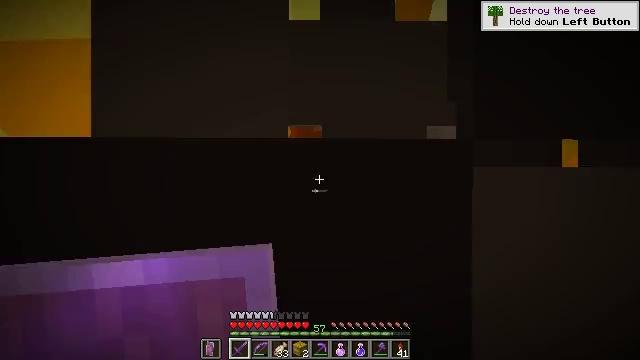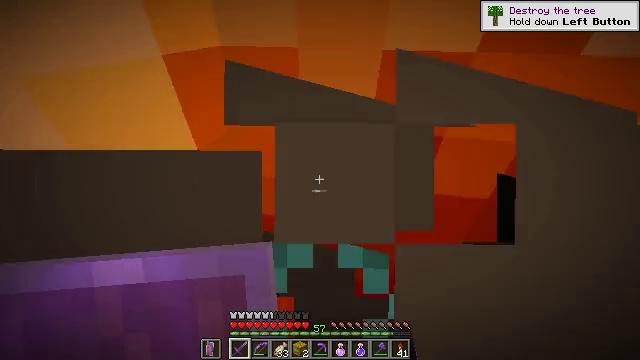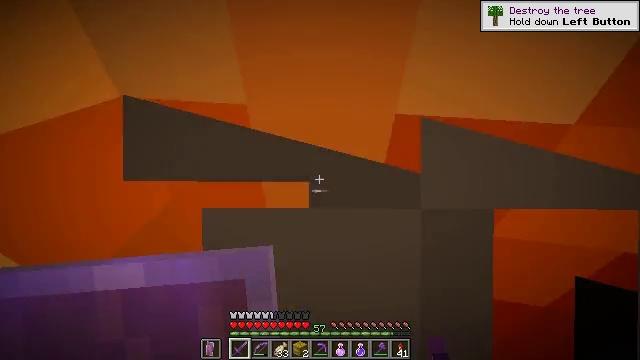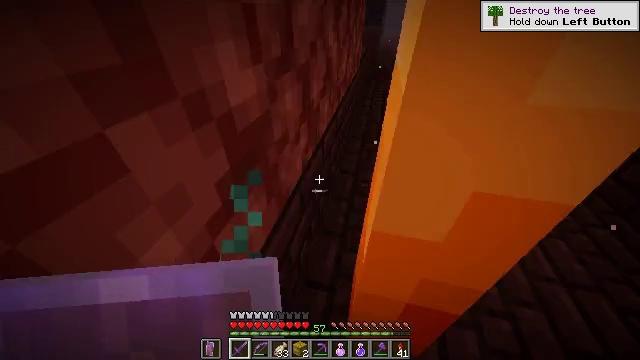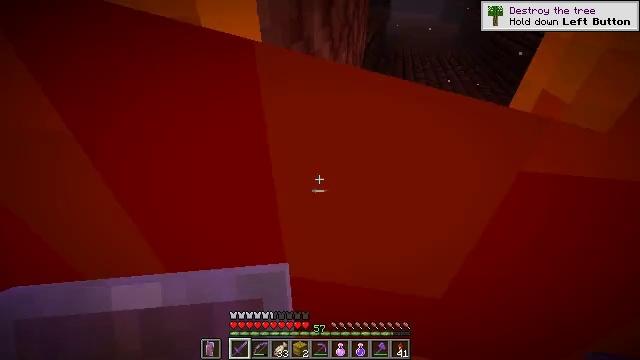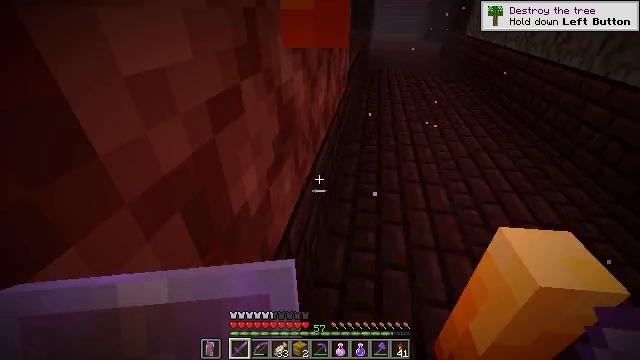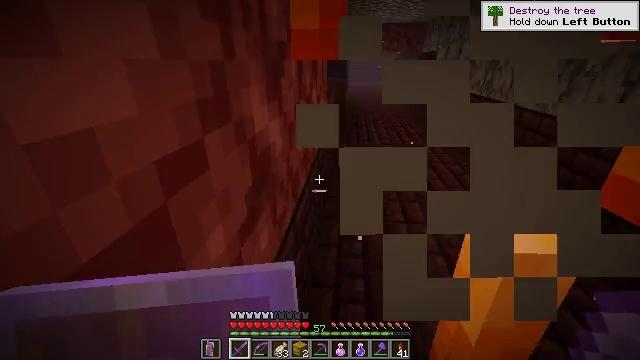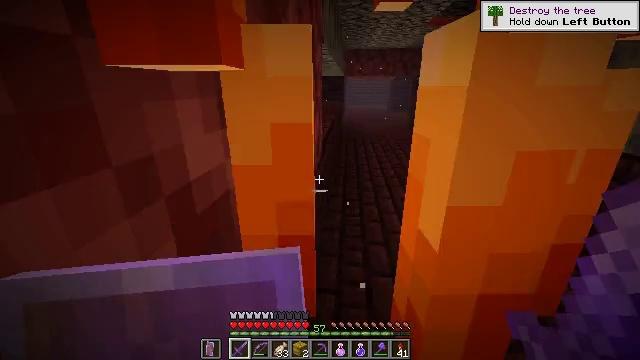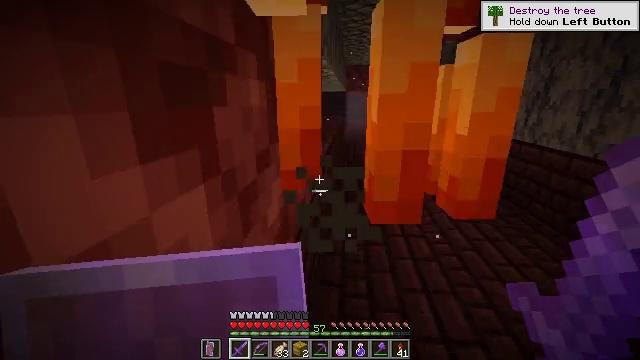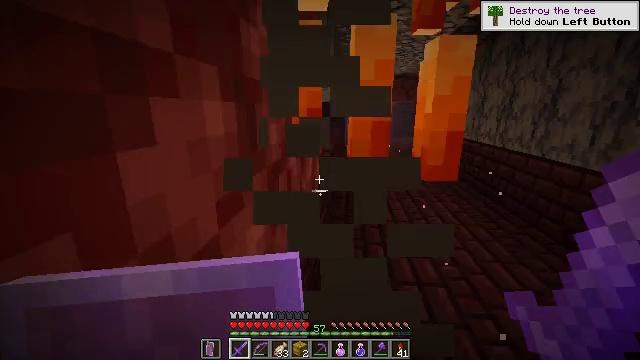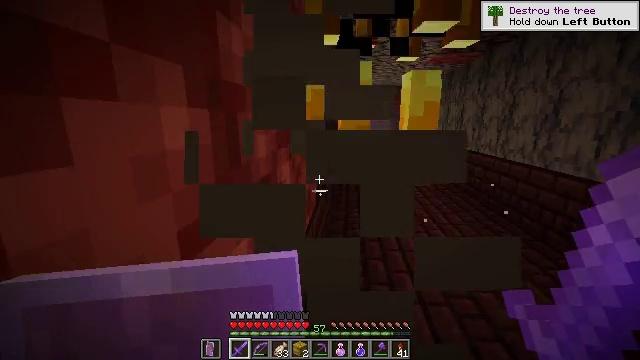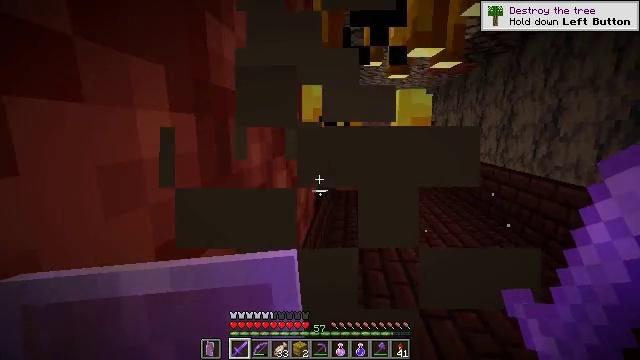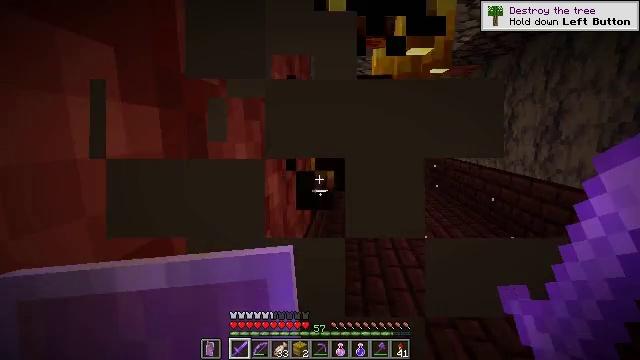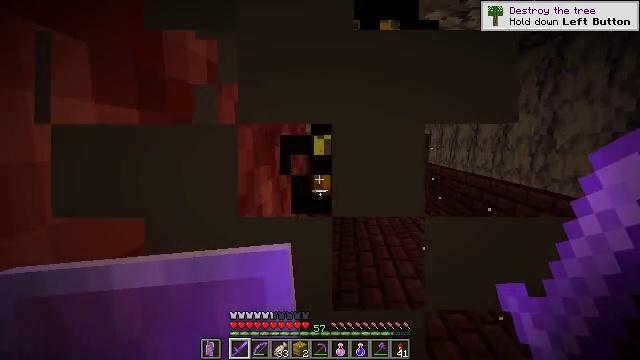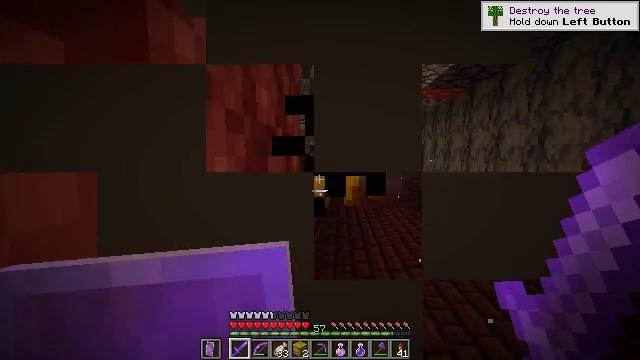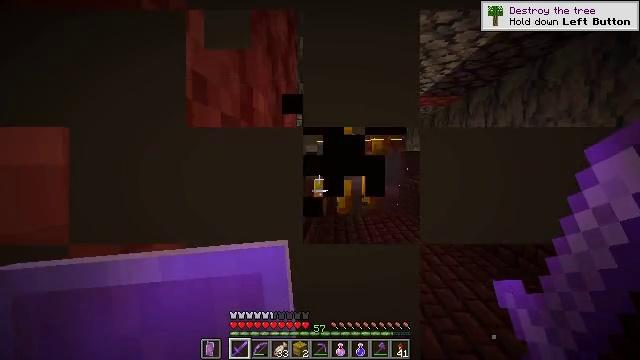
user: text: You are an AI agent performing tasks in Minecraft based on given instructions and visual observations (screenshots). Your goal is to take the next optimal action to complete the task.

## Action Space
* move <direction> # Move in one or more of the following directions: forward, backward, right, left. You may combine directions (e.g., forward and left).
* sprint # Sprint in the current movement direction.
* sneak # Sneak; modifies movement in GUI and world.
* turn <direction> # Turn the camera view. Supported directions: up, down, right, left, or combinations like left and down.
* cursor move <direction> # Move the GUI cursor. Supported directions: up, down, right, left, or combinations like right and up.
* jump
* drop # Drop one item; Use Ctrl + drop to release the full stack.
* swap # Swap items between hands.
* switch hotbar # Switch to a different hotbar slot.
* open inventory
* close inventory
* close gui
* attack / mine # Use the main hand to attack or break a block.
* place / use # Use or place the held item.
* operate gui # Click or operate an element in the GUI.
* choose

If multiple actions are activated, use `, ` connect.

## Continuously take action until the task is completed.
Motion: motion action
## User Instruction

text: Kill Nether mobs.
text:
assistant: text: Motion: move forward, sprint
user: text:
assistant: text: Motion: move forward, sprint
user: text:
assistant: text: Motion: move forward, sprint
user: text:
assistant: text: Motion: move forward, sprint
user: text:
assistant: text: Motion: move forward, sprint, turn right and up
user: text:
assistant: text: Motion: move forward, sprint, turn right and up
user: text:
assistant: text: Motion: move forward, sprint, turn up
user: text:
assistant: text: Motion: move forward, turn up
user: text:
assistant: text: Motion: move forward, turn up
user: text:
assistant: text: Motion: turn up
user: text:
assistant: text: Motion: turn up
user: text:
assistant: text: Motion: no_op
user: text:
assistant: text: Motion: turn up
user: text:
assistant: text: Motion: turn right and up
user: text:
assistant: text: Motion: turn up
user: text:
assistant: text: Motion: no_op
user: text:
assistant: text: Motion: move forward
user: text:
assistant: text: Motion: move forward
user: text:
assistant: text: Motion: move forward, turn right
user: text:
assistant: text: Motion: move forward, turn right
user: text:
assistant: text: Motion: move forward, sprint
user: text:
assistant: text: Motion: move forward, sprint, turn up
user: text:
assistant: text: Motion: move forward, sprint, turn up
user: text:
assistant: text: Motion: move forward, sprint
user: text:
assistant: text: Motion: move forward, sprint
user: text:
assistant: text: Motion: move forward, sprint, turn left
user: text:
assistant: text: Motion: move forward, sprint, turn left and down
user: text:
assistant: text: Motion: move forward, sprint, turn down, attack / mine
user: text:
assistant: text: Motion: move forward, sprint, turn down, attack / mine
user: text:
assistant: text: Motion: move forward, attack / mine